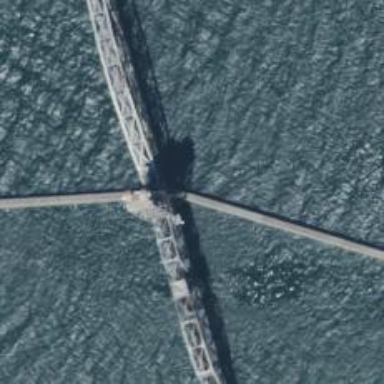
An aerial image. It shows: Breakwater structure.